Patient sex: M
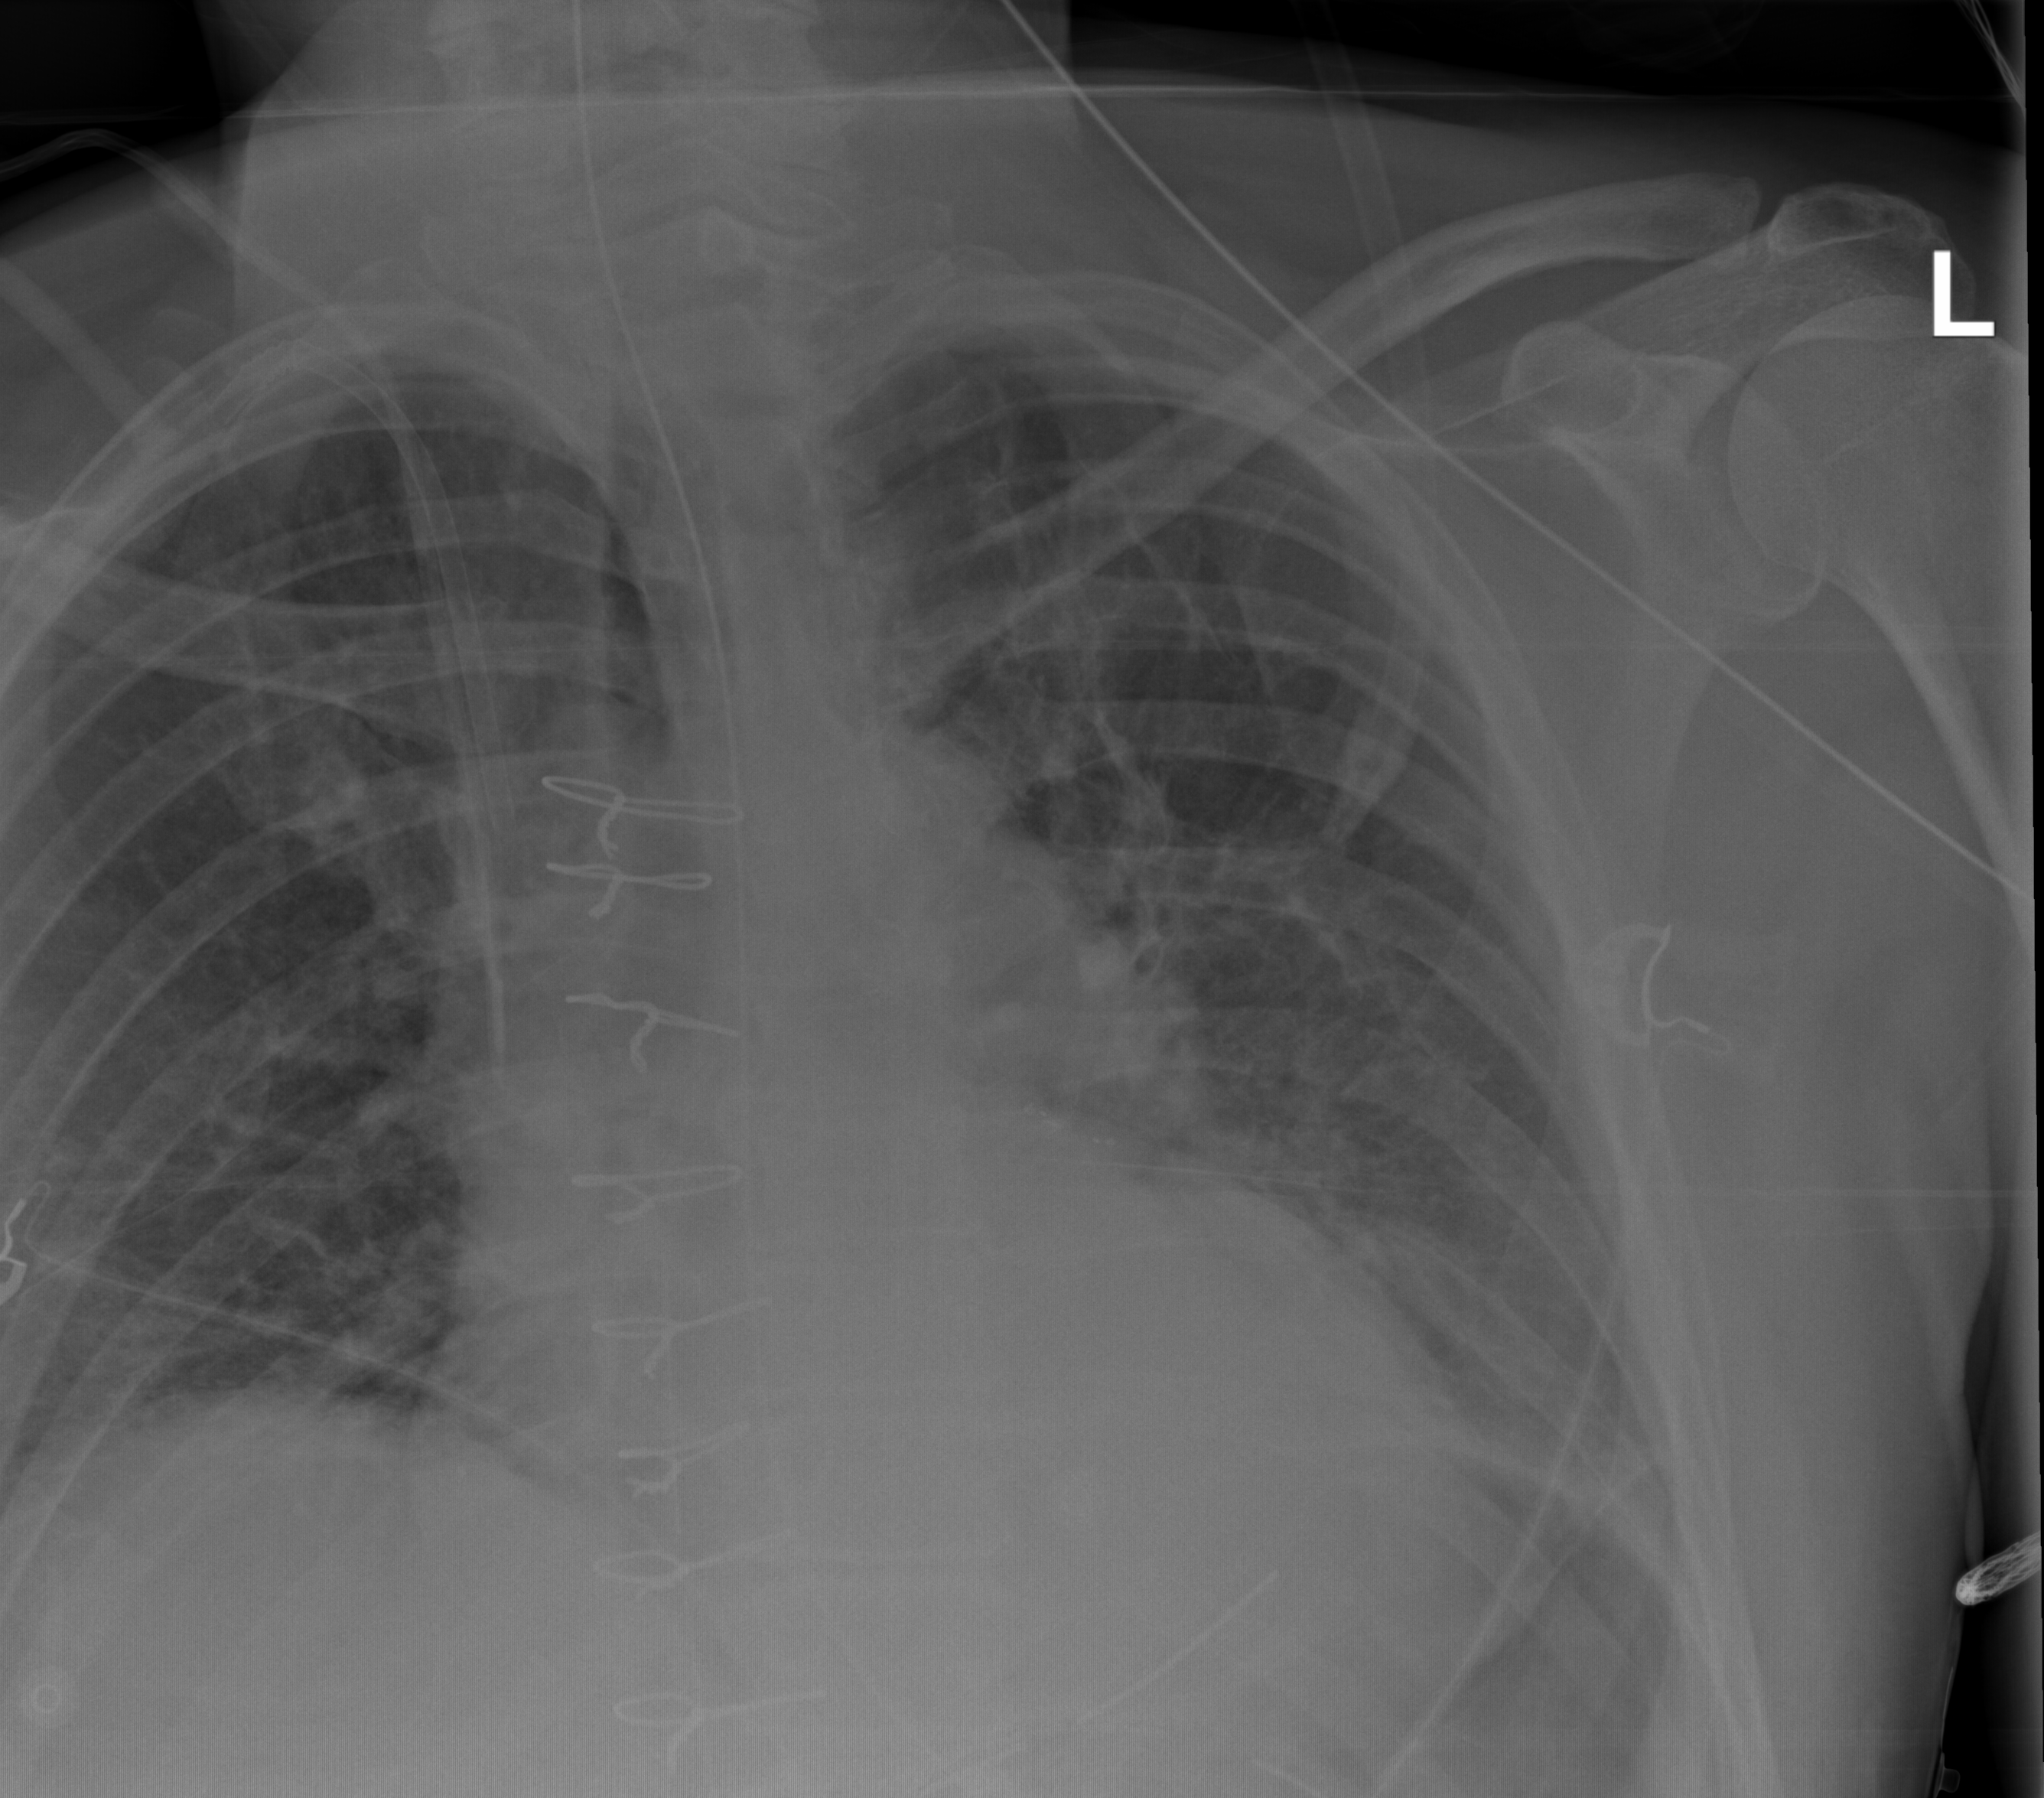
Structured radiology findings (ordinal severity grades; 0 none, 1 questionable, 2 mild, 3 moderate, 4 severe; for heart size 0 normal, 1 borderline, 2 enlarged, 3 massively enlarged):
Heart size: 2
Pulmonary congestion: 2
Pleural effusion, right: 0
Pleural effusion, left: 2
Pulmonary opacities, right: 1
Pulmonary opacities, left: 1
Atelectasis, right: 2
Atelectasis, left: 2